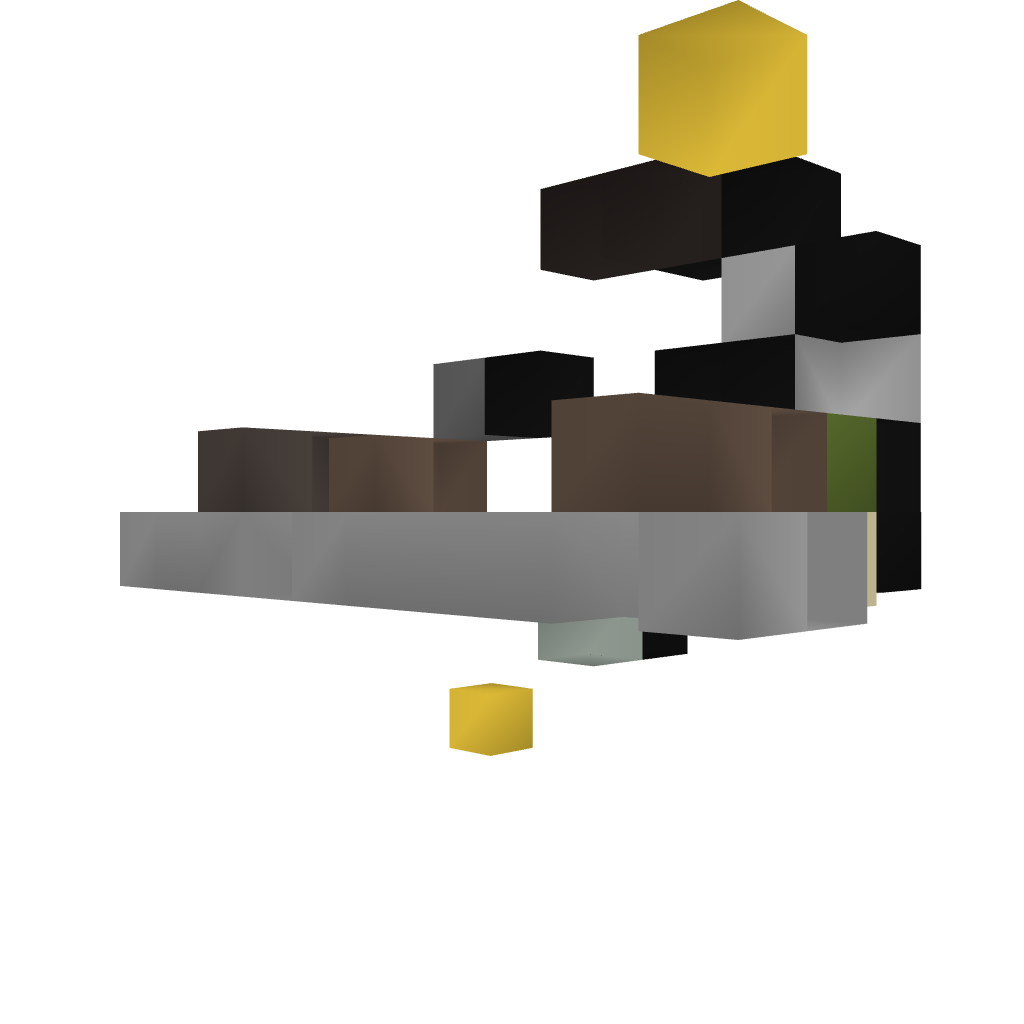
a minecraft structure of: Hands free cartstation